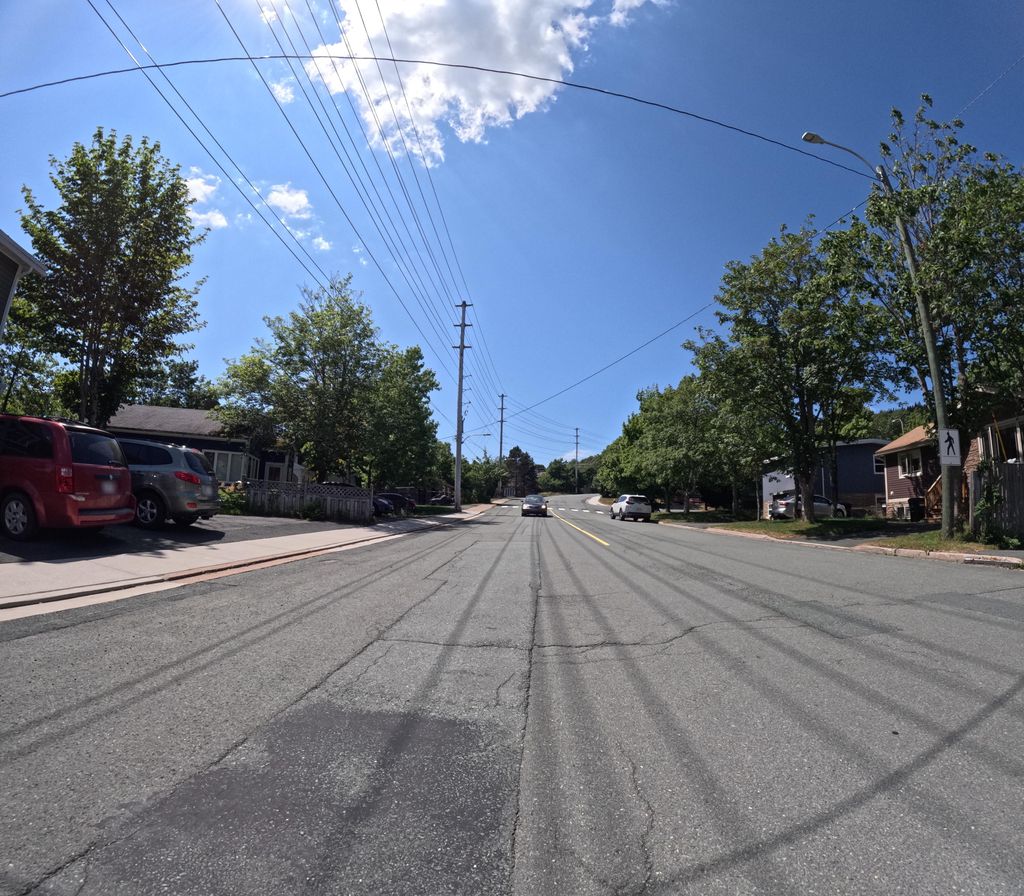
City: st_johns